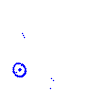
Particle: kaon